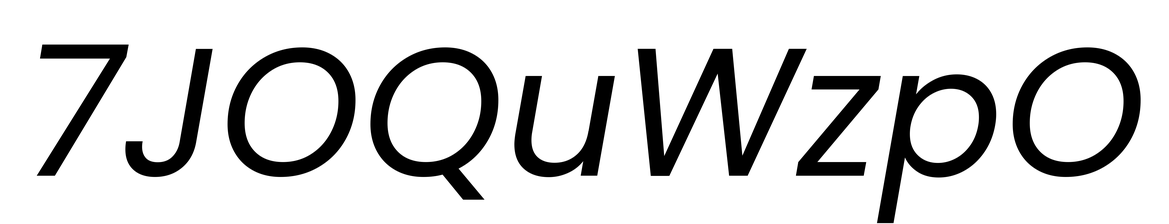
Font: Poppins-Italic